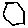
Label: hexagon